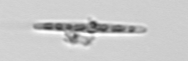
Label: pennate